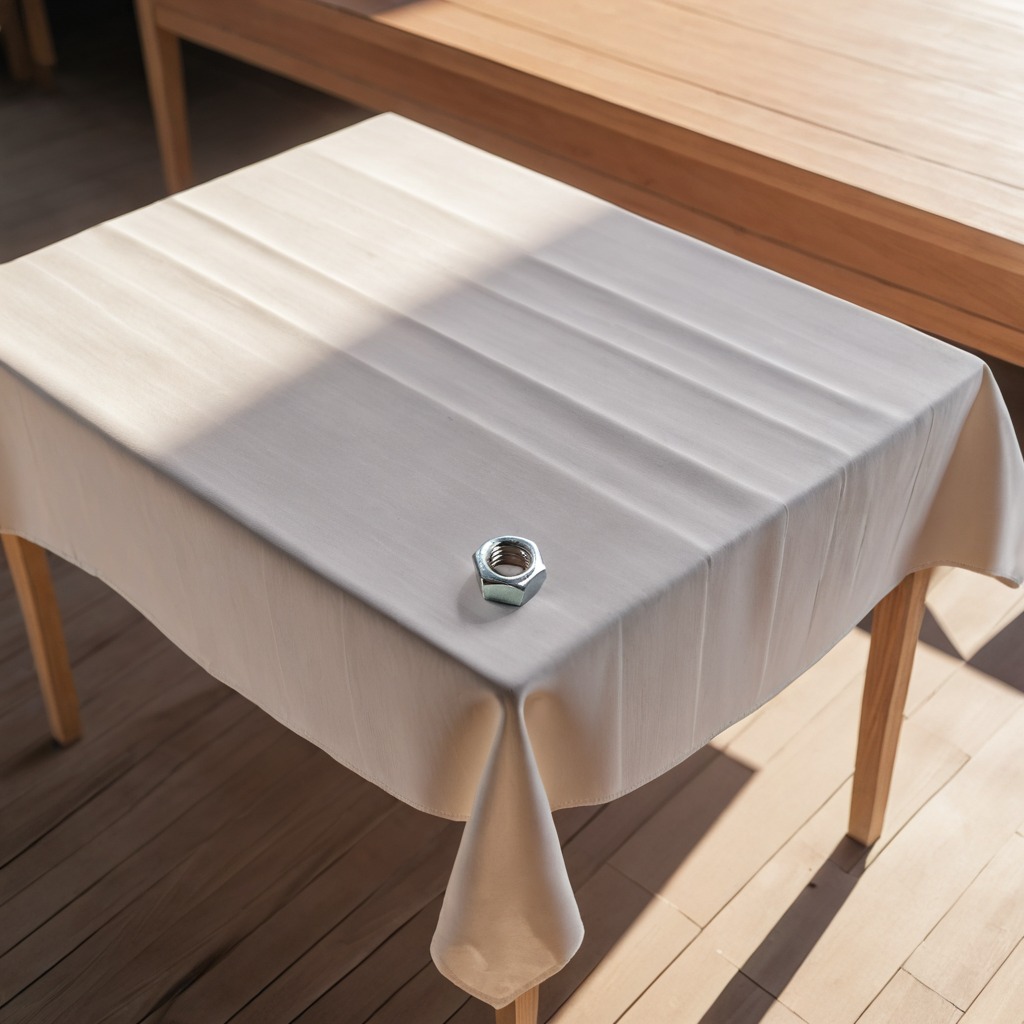
A metal nut is lying on a wooden table in an outdoor workshop.